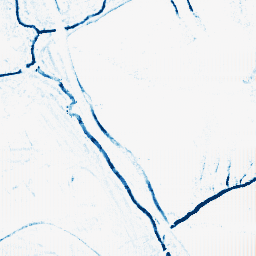
Category: morphological
Decomposition family: morphological_rect
Decomposition parameters: operation: closing
width: 5
height: 5
Upsampling method: fft_zeropad
Upsampling parameters: scale: 2
Upsampling scale: 2